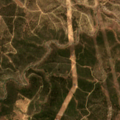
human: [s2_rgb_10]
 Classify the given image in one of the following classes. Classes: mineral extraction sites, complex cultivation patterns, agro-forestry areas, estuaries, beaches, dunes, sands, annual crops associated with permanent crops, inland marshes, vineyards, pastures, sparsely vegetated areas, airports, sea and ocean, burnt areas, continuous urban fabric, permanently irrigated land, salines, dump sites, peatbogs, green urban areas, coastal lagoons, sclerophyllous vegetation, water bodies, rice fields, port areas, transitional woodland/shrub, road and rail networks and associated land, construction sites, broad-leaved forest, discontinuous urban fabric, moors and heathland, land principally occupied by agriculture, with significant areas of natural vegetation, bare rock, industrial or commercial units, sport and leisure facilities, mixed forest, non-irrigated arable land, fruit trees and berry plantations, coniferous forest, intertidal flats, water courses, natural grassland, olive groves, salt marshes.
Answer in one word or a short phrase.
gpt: broad-leaved forest, sclerophyllous vegetation, transitional woodland/shrub